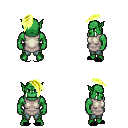
a pixel art fantasy rpg character, male body template, orc, green skin, white tunic, teal pants, gold long mohawk hairstyle, black slippers, four views (front, back, left, right), 2x2 character sprite sheet, small pixel art, hard edges, no anti-aliasing